Question: I'm working on angular cli 7 program
I used Httpclient for Read Data From Web Api .net
My method on server return json value
'''
getTicket(ticketId: number) {
return this.http.get<TicketModel>(
SERVERURL/ticketId}
).pipe(map(res => res["result"] as TicketModel));
'''
}
// create object modelfor binding
'''
selectedTicket: TicketModel = new TicketModel();
'''
// call the method for get ticket and set on selectedTicket Object
'''
this.accountService.getTicket(ticketId).subscribe(res => this.selectedTicket = res);
'''
service get data but not refrishing 'this.selectedTicket'
and I most click on UI or other buttons to refresh object

'''
<ul class="list-inline">
<li>
<i class="fa fa-calendar-alt kt-font-brand "></i>
<span style="color:#a7abc3;">trykh :
</span>
<span> {{selectedTicket.requestTime | agoTime}}
</span>
</li>
<li>
<i class="fa fa-briefcase kt-font-brand"></i>
<span style="color: #a7abc3;">wHd : </span>
<span>{{selectedTicket.departmentName}}</span>
</li>
'''
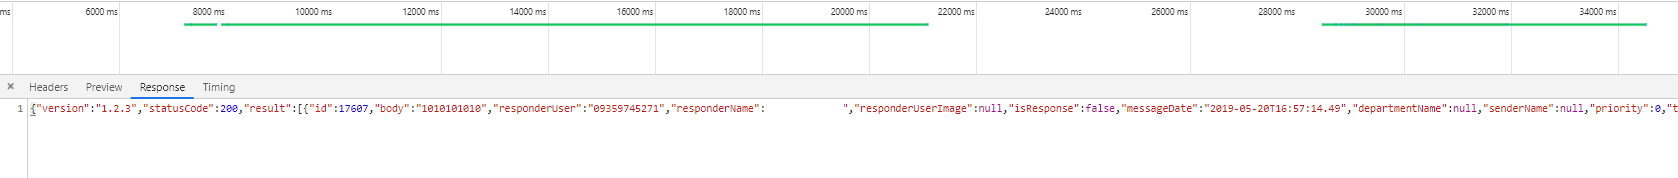
Answer: It's difficult to know for sure, since you haven't published your component's code. But, if you're using the changeDetectionStrategy OnPush, then this can happen if you haven't injected a ChangeDetectorRef into your component and used it's markForCheck method when the the template needs to be rerendered.
So, first add this to your component's constructor parameters:
'''
private changeDetectorRef: ChangeDetectorRef
'''
Then change your code that sets this.selectedTicket to this:
'''
this.accountService.getTicket(ticketId).subscribe(res => {
this.selectedTicket = res;
this.changeDetectorRef.markForCheck()
);
'''